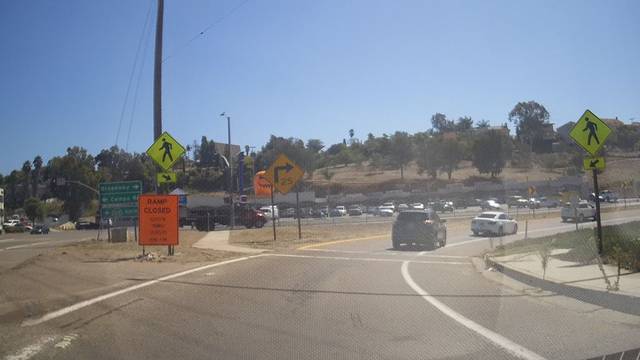
Region: United States
Coordinates: 32.753, -117.011